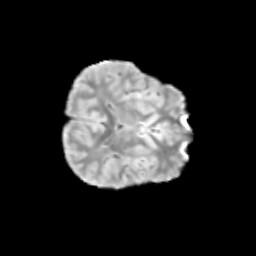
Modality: T2w
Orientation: axial
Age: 9
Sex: male
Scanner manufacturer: siemens
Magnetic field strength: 3 T
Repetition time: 3.8 s
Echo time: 0.07 s